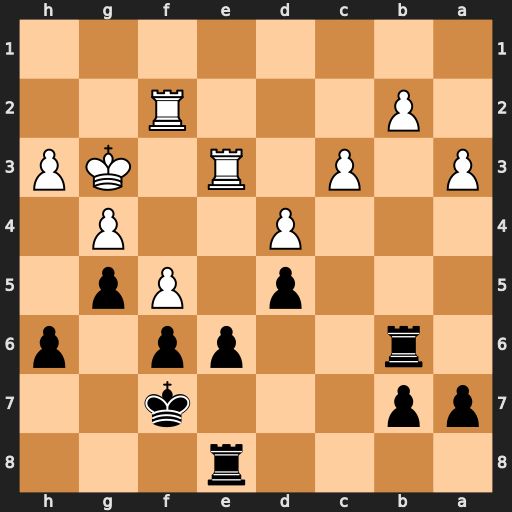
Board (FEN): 4r3/pp3k2/1r2pp1p/3p1Pp1/3P2P1/P1P1R1KP/1P3R2/8
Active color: b
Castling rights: -
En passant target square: -
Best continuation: exf5 Rxe8 f4+ Kh2 Kxe8